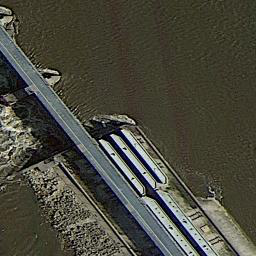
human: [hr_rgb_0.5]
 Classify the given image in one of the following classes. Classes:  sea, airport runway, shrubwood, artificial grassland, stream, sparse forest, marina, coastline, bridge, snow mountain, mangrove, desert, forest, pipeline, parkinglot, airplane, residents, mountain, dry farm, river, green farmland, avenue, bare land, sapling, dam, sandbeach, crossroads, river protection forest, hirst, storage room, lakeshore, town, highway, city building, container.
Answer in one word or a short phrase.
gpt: dam